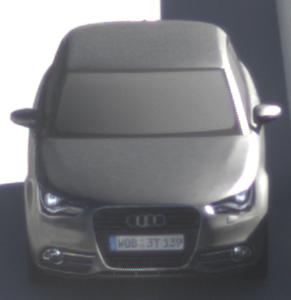
Make: Audi
Model: A1 Sportback 1.2 TFSI
Detailed model: A1 (8X) Sportback
Model produced from: 2012/03
Model produced until: 2014/11
Doors: 5
Color: gray
Road condition: dry road
Daytime: morning or afternoon
Contrast: high contrast